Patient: sex M, age 69
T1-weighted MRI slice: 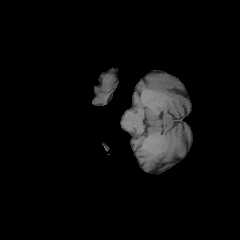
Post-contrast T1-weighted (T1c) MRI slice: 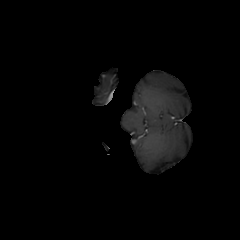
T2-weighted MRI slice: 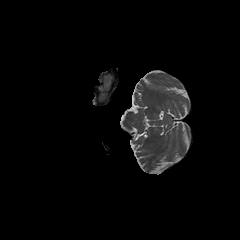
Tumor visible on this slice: no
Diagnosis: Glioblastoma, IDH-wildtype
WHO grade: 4